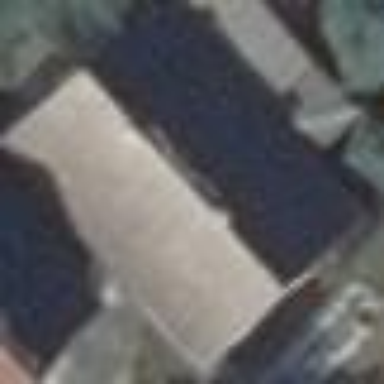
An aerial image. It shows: Detached building with gabled roof.